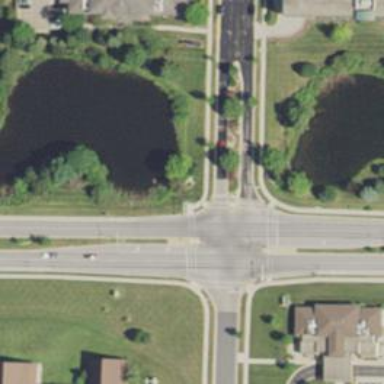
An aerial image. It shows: Footway crossing.